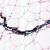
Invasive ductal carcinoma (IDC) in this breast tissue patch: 0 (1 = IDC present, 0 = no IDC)